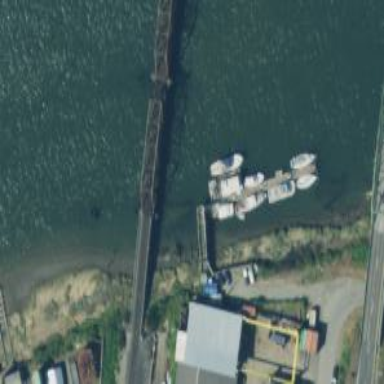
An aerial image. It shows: Trestle bridge over railway tracks.